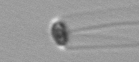
Label: Chaetoceros